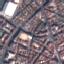
Land use / land cover: Residential